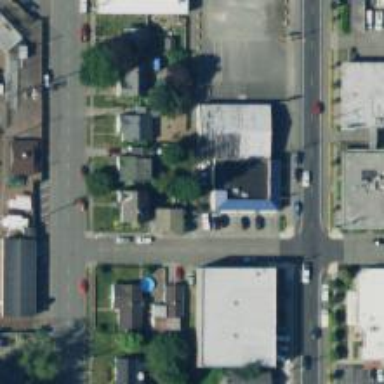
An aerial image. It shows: Clinic.